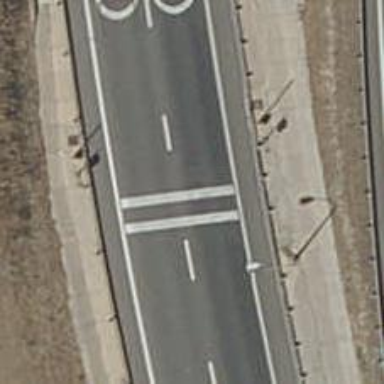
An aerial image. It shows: Traffic calming measure in place: rumble strips.